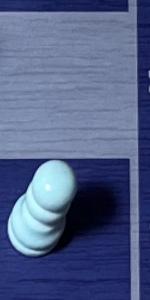
Label: Pawn_White